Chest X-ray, PA view. Patient: 26 years old, sex F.
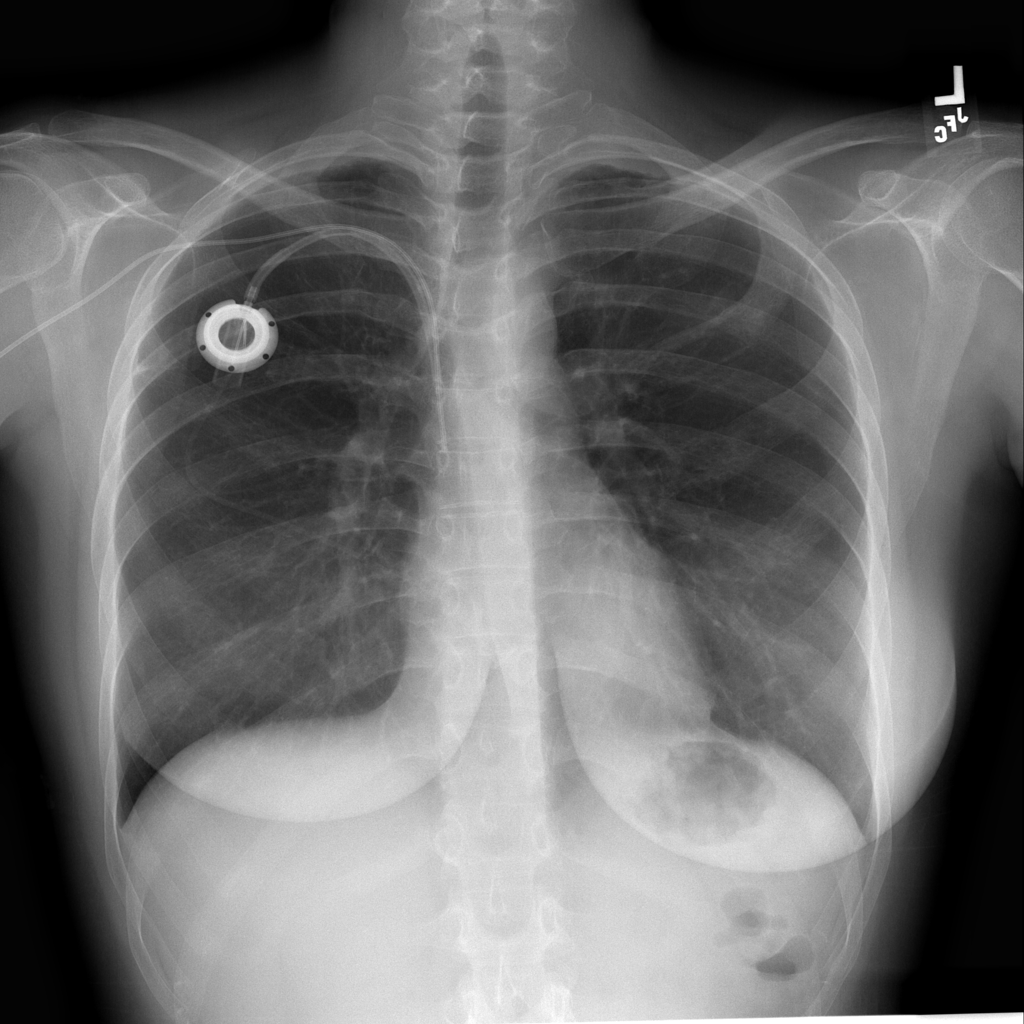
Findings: No Finding